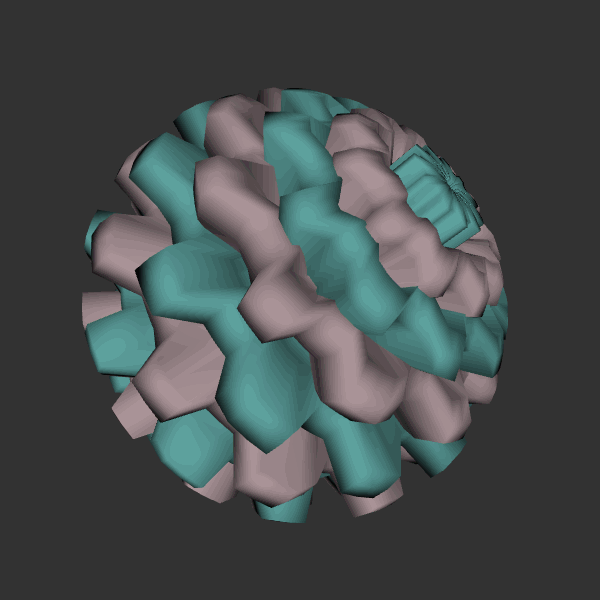
Background: dark